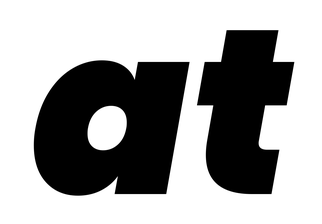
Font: Poppins-BlackItalic